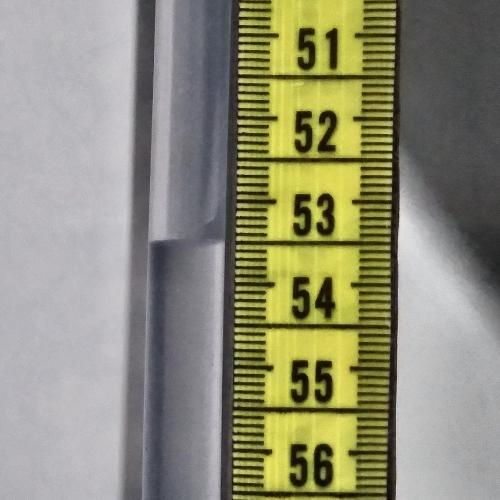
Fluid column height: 53.5 cm